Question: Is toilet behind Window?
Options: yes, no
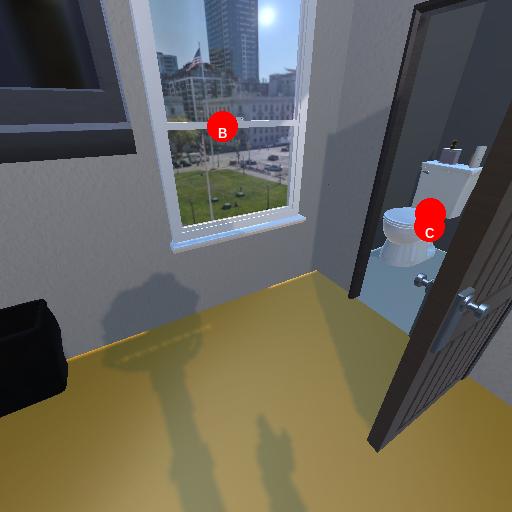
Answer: yes